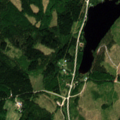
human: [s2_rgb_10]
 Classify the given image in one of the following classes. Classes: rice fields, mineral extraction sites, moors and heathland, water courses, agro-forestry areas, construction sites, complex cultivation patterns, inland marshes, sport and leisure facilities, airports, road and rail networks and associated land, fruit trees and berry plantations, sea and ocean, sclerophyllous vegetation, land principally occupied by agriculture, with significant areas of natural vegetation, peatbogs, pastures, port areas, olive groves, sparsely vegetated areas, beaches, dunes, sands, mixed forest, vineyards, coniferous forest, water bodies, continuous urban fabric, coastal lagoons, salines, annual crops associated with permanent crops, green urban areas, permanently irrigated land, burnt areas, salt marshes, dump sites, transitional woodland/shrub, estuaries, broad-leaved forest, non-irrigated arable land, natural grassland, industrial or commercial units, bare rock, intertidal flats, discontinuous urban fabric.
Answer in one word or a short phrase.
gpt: coniferous forest, mixed forest, transitional woodland/shrub, water bodies